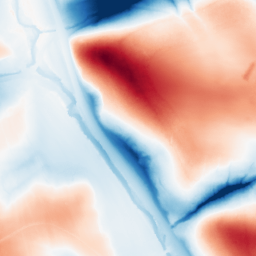
Category: classical
Decomposition family: gaussian_anisotropic
Decomposition parameters: sigma_x: 10
sigma_y: 50
Upsampling method: regularized
Upsampling parameters: scale: 2
lambda_reg: 0.01
Upsampling scale: 2